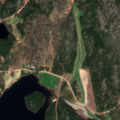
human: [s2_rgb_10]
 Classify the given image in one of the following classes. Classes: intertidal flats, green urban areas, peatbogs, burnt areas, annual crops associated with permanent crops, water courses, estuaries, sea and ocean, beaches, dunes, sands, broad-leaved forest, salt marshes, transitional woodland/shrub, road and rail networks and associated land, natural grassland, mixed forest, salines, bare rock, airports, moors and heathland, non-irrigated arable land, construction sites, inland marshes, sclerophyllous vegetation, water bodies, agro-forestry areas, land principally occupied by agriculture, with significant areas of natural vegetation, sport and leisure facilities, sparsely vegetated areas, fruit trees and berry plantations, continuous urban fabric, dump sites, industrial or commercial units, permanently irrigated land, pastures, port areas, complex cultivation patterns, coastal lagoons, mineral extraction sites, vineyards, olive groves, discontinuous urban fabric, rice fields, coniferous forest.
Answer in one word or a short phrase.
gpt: coniferous forest, mixed forest, transitional woodland/shrub